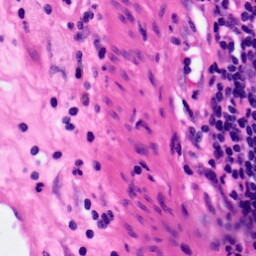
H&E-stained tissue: Pancreatic